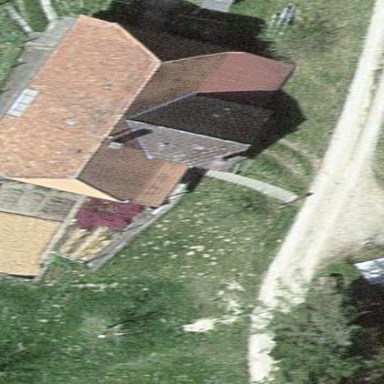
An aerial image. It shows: Farm building.